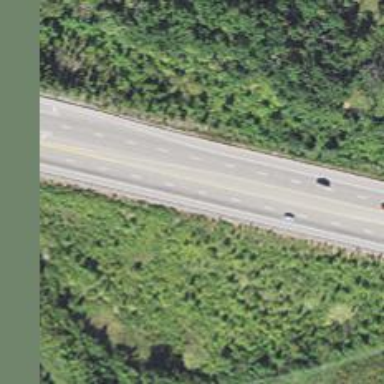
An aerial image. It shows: Trunk highway.